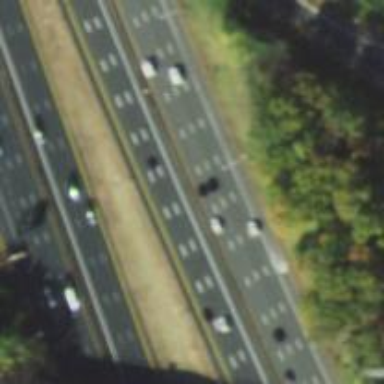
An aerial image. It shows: Urban freeway or expressway.